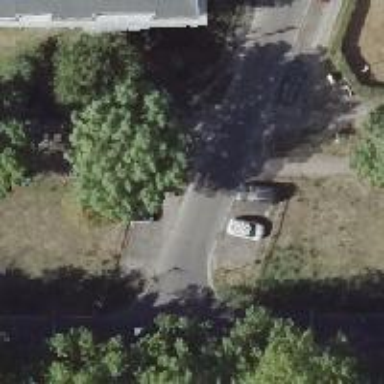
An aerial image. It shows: Cycleway.